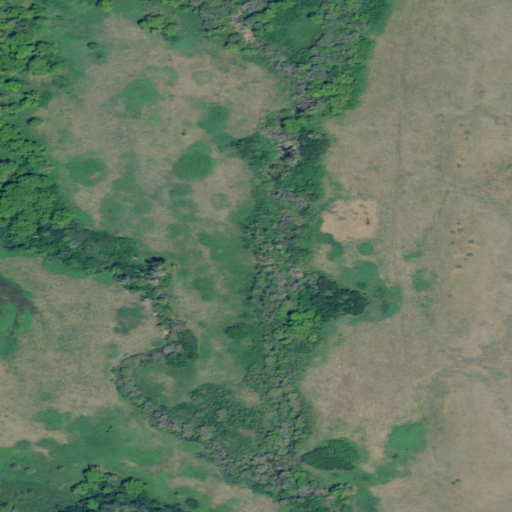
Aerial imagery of valley in Montana named Chimney Gulch containing shrub, grassland, woody wetlands, and herbaceous wetlands